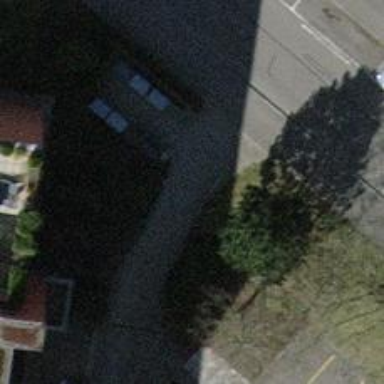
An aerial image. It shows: Bollard.